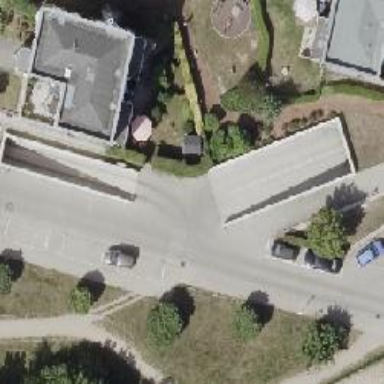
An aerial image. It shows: Parking entrance with concrete surface.